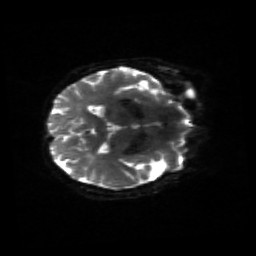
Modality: sbref
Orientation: axial
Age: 71
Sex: female
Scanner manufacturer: siemens
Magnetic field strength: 3 T
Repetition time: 4.71 s
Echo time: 0.0906 s